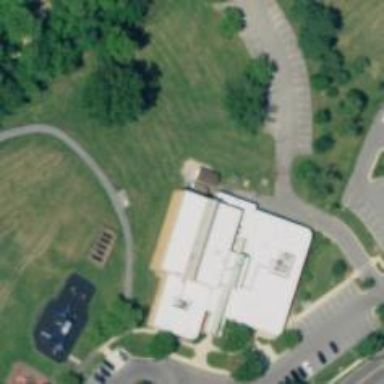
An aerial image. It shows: Community centre building.